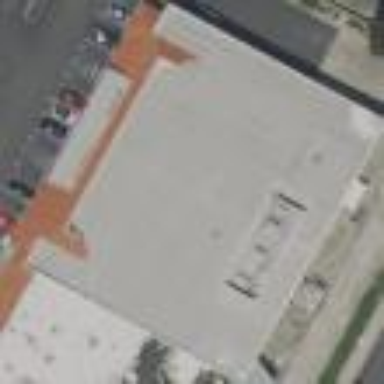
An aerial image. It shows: Retail building.